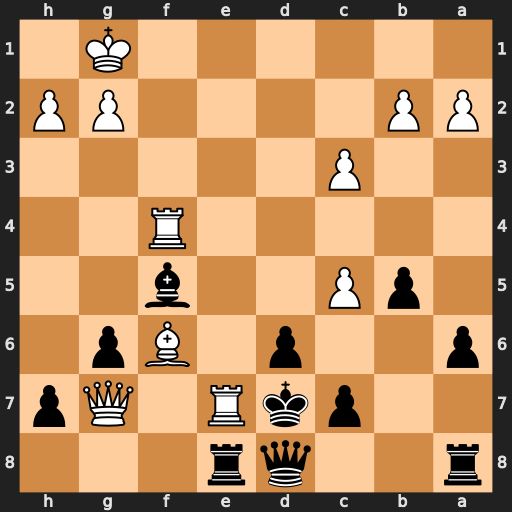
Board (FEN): r2qr3/2pkR1Qp/p2p1Bp1/1pP2b2/5R2/2P5/PP4PP/6K1
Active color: b
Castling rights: -
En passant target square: -
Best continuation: Rxe7 Bxe7 Qxe7 Qxe7+ Kxe7